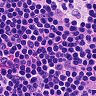
Metastatic tissue present: no